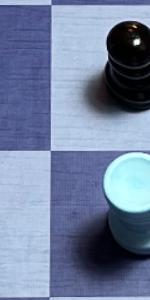
Label: Empty